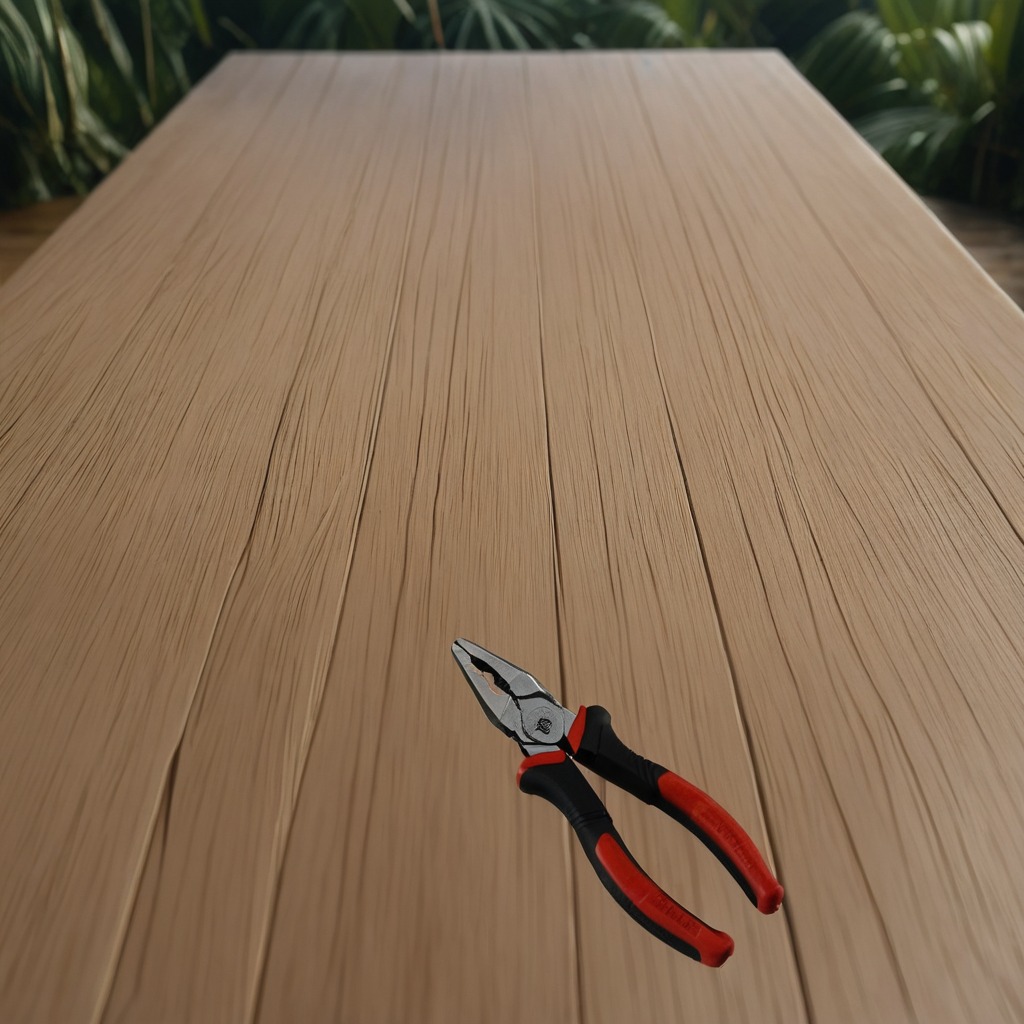
A plier is lying on a wooden table inside a jungle field workshop tent.